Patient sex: F
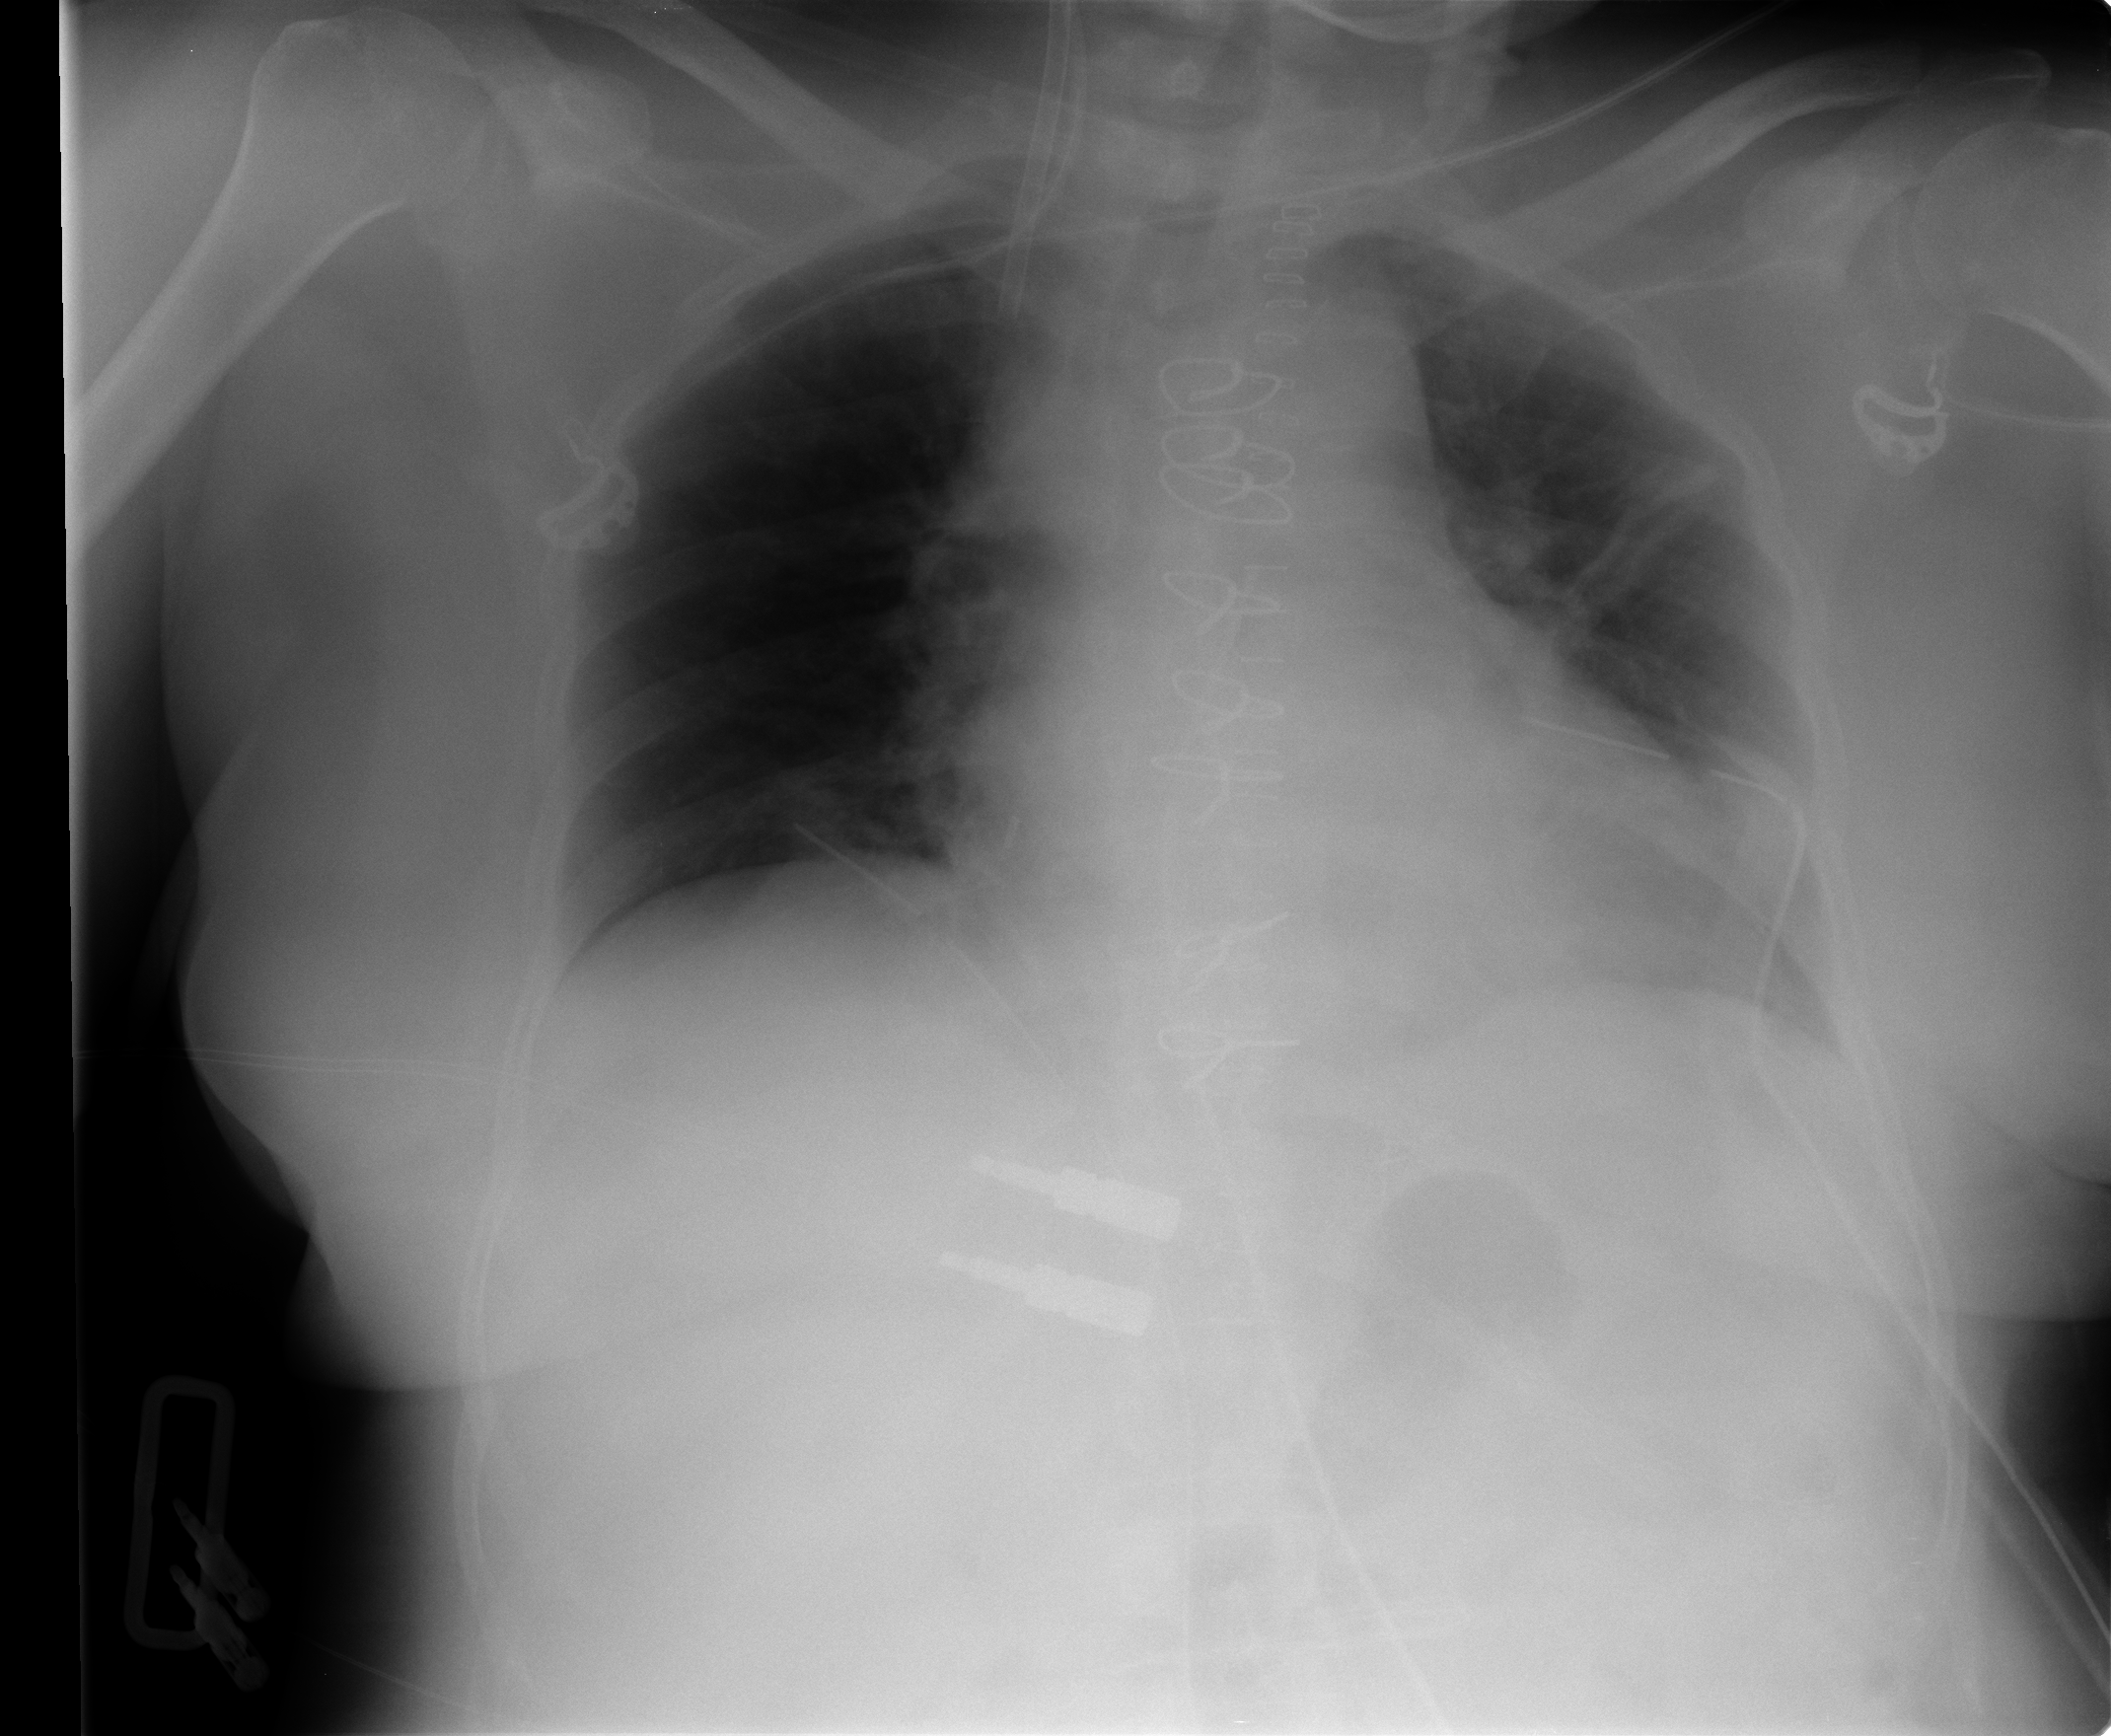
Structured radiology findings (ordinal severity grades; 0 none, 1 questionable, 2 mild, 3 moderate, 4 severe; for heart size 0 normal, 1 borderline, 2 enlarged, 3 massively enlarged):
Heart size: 1
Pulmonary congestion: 1
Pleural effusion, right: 0
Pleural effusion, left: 0
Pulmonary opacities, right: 0
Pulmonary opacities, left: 0
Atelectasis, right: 0
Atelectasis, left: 2